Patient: sex M, age 63
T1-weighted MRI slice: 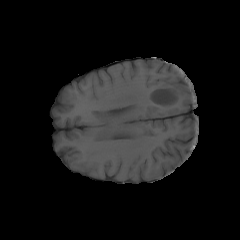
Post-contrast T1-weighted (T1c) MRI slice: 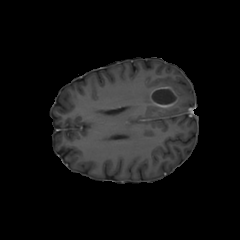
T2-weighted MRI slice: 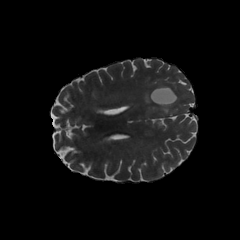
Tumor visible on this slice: yes
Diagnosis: Glioblastoma, IDH-wildtype
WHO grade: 4